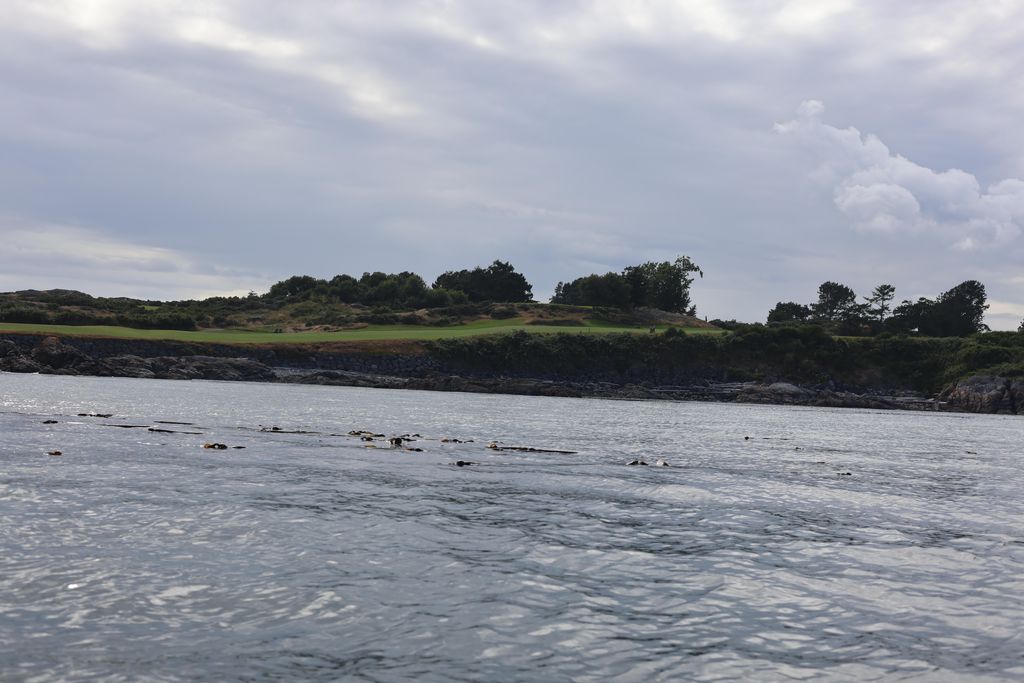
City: victoria